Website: home-depot
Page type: added-to-cart
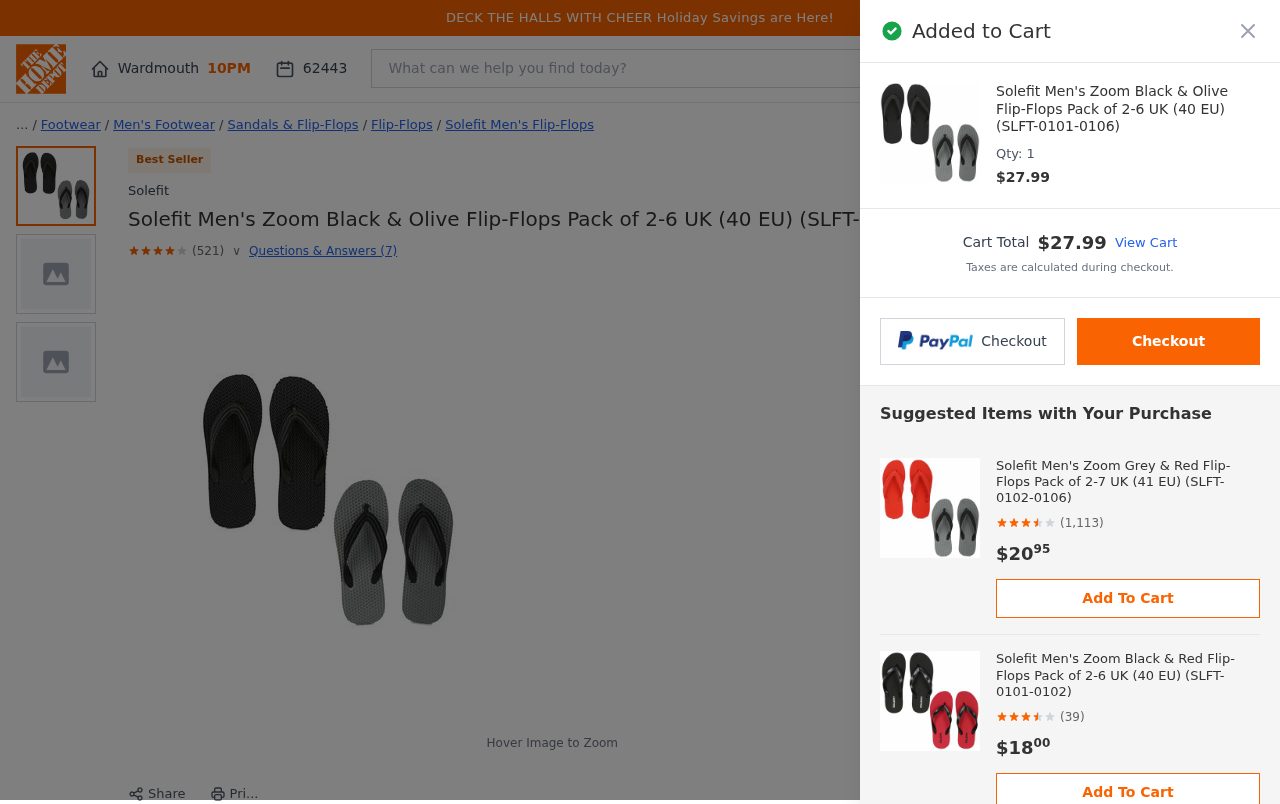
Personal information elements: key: PII_CITY
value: Wardmouth
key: PII_POSTCODE
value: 62443
Product elements: key: PRODUCT1_BRAND
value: Solefit
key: PRODUCT1_BREADCRUMB
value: Footwear
Men's Footwear
Sandals & Flip-Flops
Flip-Flops
Solefit Men's Flip-Flops
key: PRODUCT1_NAME
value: Solefit Men's Zoom Black & Olive Flip-Flops Pack of 2-6 UK (40 EU) (SLFT-0101-0106)
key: PRODUCT1_NUM_RATINGS
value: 521
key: PRODUCT1_PRICE
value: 27.99
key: PRODUCT1_QUANTITY
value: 1
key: PRODUCT1_RATING
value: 4.2
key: PRODUCT2_NAME
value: Solefit Men's Zoom Grey & Red Flip-Flops Pack of 2-7 UK (41 EU) (SLFT-0102-0106)
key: PRODUCT2_NUM_RATINGS
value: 1113
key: PRODUCT2_PRICE
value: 20.95
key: PRODUCT2_RATING
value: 3.5
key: PRODUCT3_NAME
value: Solefit Men's Zoom Black & Red Flip-Flops Pack of 2-6 UK (40 EU) (SLFT-0101-0102)
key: PRODUCT3_NUM_RATINGS
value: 39
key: PRODUCT3_PRICE
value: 18
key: PRODUCT3_RATING
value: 3.7
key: PRODUCT4_NAME
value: Solefit Men's Zoom Blue &Red Flip-Flops Pack of 2-10 UK (44 EU) (SLFT-0102-0103)
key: PRODUCT4_PRICE
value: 18
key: PRODUCT5_NAME
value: Stone & Beam Parson Coffee Table, 45"L, Oak
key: PRODUCT5_NUM_RATINGS
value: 292
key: PRODUCT5_PRICE
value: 309.79
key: PRODUCT5_RATING
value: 4.8
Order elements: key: ORDER_TOTAL
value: $27.99
Search elements: key: HEADER_SEARCH
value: What can we help you find today?